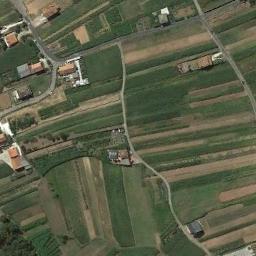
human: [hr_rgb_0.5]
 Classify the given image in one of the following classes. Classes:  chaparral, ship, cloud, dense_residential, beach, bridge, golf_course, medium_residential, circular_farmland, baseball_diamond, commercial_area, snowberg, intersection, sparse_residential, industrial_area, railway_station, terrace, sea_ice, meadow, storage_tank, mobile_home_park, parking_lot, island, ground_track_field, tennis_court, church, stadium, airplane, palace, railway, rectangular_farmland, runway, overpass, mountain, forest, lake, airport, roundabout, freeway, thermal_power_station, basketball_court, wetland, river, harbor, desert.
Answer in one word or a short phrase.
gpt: rectangular_farmland